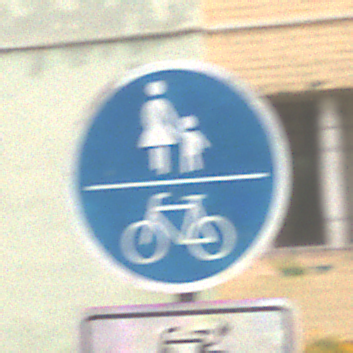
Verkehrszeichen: GemeinsamerGehUndRadweg
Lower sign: EinspurigeFahrzeugeFrei6
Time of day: MorningAfternoon
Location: Outdoor (Urban)
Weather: Overcast
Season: NotSpecified
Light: Natural